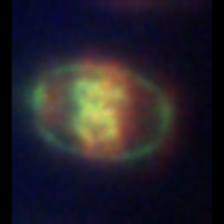
Taxon: Centric
Group: Diatoms